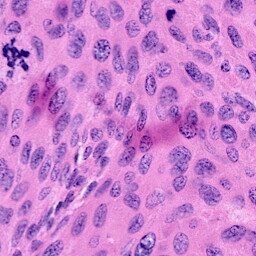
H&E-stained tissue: Cervix